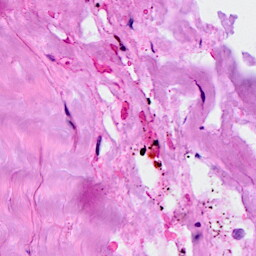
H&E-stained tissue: Breast